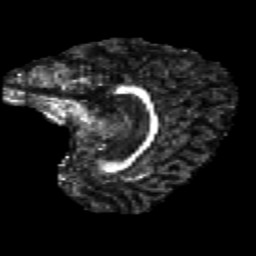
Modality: FA
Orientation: sagittal
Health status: healthy
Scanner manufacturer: philips
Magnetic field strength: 3 T
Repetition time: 9.75 s
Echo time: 0.092 s